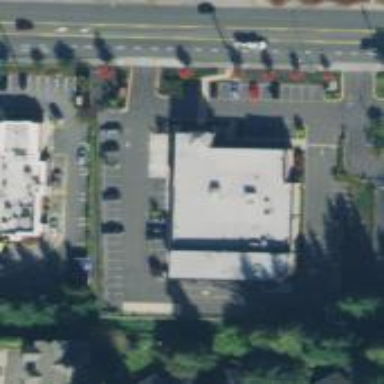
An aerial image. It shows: Pharmacy providing healthcare services.